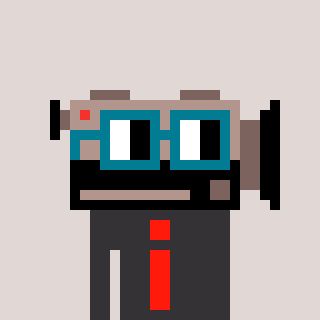
a pixel art character with square dark green glasses, a camcorder-shaped head and a grayscale-colored body on a warm background